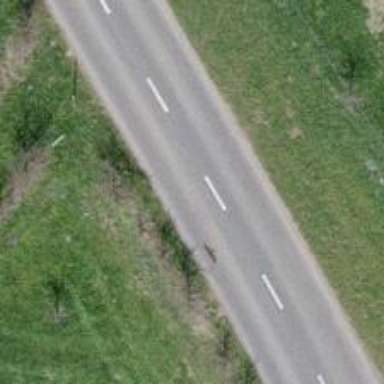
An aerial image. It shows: Tertiary road.